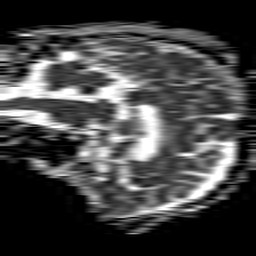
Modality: ADC
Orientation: sagittal
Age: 63
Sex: male
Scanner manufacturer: philips
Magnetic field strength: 1.5 T
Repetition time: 4.6 s
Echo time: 0.08631 s